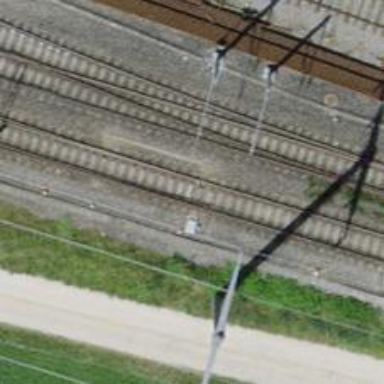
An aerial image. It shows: Railway with electrified contact lines.